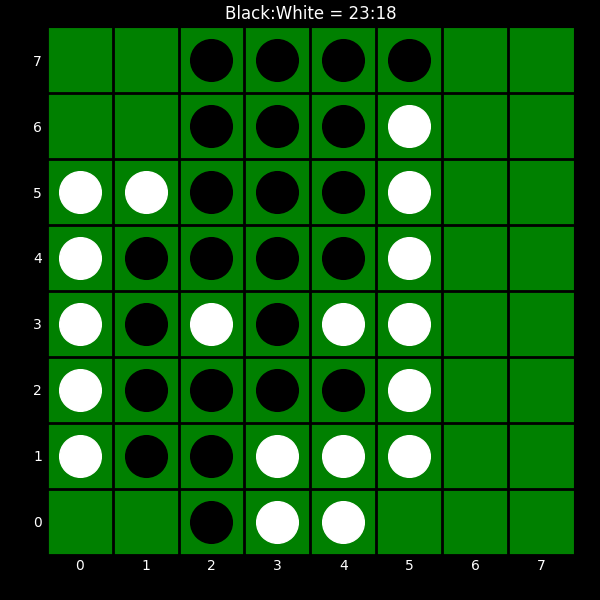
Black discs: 23
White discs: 18